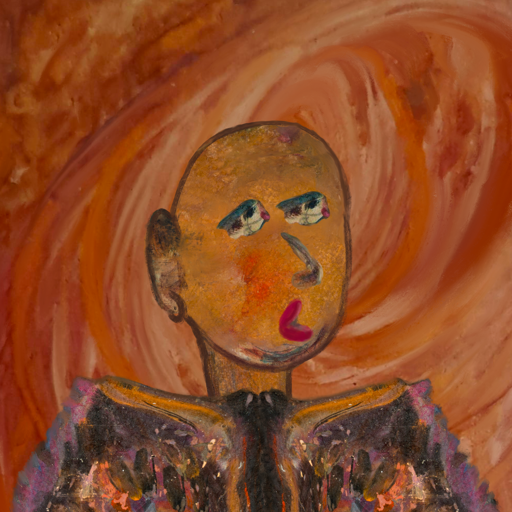
Background: Pious_Lady, Head And Neck Side: Pipe, Face Side: Pipe, Bust: Gypsy_Queen, Hair Side: Blank, Head Accessory: Blank, Second Necklace: Blank, Necklace: Blank, Baby: Blank